Question: I currently have a huge folder that has many folders inside of many folders that contain Excel workbooks. I'd like to have a user input to ask for a string of numbers (Ex: 405599) and search through every folder, subfolder, workbook, sheet and provide a link or location of that file. This is code currently, But it seems to get stuck searching the very first row of the first document and then crashes.

'''
Public WS As Worksheet
Sub SearchWKBooksSubFolders(Optional Folderpath As Variant, Optional Str As Variant)
Dim myfolder As String
Dim a As Single
Dim sht As Worksheet
Dim Lrow As Single
Dim Folders() As String
Dim Folder As Variant
ReDim Folders(0)
If IsMissing(Folderpath) Then
Set WS = Sheets.Add
With Application.FileDialog(msoFileDialogFolderPicker)
.Show
myfolder = .SelectedItems(1) & ""
End With
Str = Application.InputBox(prompt:="Search string:", Title:="Search all workbooks in a folder", Type:=2)
If Str = "" Then Exit Sub
WS.Range("A1") = "Search string:"
WS.Range("B1") = Str
WS.Range("A2") = "Path:"
WS.Range("B2") = myfolder
WS.Range("A3") = "Folderpath"
WS.Range("B3") = "Workbook"
WS.Range("C3") = "Worksheet"
WS.Range("D3") = "Cell Address"
WS.Range("E3") = "Link"
Folderpath = myfolder
Value = Dir(myfolder, &H1F)
Else
If Right(Folderpath, 2) = "\" Then
Exit Sub
End If
Value = Dir(Folderpath, &H1F)
End If
Do Until Value = ""
If Value = "." Or Value = ".." Then
Else
If GetAttr(Folderpath & Value) = 16 Then
Folders(UBound(Folders)) = Value
ReDim Preserve Folders(UBound(Folders) + 1)
ElseIf (Right(Value, 3) = "xls" Or Right(Value, 4) = "xlsx" Or Right(Value, 4) = "xlsm") And Left(Value, 1) <> "~" Then
On Error Resume Next
Dim wb As Workbook
Set wb = Workbooks.Open(Filename:=Folderpath & Value, Password:="zzzzzzzzzzzz")
On Error GoTo 0
'If there is an error on Workbooks.Open, then wb Is Nothing:
If wb Is Nothing Then
Lrow = WS.Range("A" & Rows.Count).End(xlUp).Row + 1
WS.Range("A" & Lrow).Value = Value
WS.Range("B" & Lrow).Value = "Password protected"
Else
For Each sht In wb.Worksheets
'Expand all groups in sheet
sht.Unprotect
sht.Outline.ShowLevels RowLevels:=8, ColumnLevels:=8
Set c = sht.Cells.Find(Str, After:=sht.Cells(1, 1), LookIn:=xlValues, LookAt:=xlWhole, SearchOrder:=xlByRows, SearchDirection:=xlNext)
If Not c Is Nothing Then
firstAddress = c.Address
Do
Lrow = WS.Range("A" & Rows.Count).End(xlUp).Row + 1
WS.Range("A" & Lrow).Value = Folderpath
WS.Range("B" & Lrow).Value = Value
WS.Range("C" & Lrow).Value = sht.Name
WS.Range("D" & Lrow).Value = c.Address
WS.Hyperlinks.Add Anchor:=WS.Range("E" & Lrow), Address:=Folderpath & Value, SubAddress:= _
"'" & sht.Name & "'" & "!" & c.Address, TextToDisplay:="Link"
Set c = sht.Cells.FindNext(After:=c)
Loop While Not c Is Nothing And c.Address <> firstAddress
End If
Next sht
wb.Close False
End If
End If
End If
Value = Dir
Loop
For Each Folder In Folders
Call SearchWKBooksSubFolders(Folderpath & Folder & "", Str)
Next Folder
Cells.EntireColumn.AutoFit
End Sub
'''
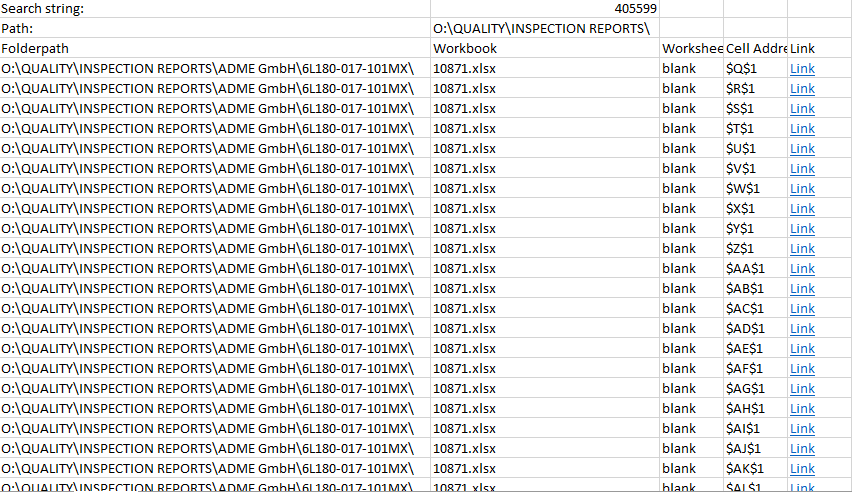
Answer: This should improve the error handler which was potentially causing problems as it was not properly scoped.
I've changed both the 'Find' and 'FindNext' to use the 'After' argument, without which you may get some unexpected results. Per <URL>:
> After:= The cell after which you want to search. This corresponds to the position of the active cell when a search is done from the user interface. Be aware that After must be a single cell in the range. Remember that the search begins after this cell; the specified cell is not searched until the method wraps back around to this cell.
Also I'm not sure why you were offseting by 'a' in case of error, rather than just using the 'LRow' computation. I've made that change also.
Put a Breakpoint on the line below where I note ''##### BREAK here and step through code using F8', then step through the code line-by-line using to confirm that this method is working correctly. Once you've confirmed, remove the breakpoint and you can allow the code to run to completion.
'''
Public WS As Worksheet
Sub SearchWKBooksSubFolders(Optional Folderpath As Variant, Optional Str As Variant)
Dim myfolder As String
Dim a As Single
Dim sht As Worksheet
Dim Lrow As Single
Dim Folders() As String
Dim Folder As Variant
ReDim Folders(0)
If IsMissing(Folderpath) Then
Set WS = Sheets.Add
With Application.FileDialog(msoFileDialogFolderPicker)
.Show
myfolder = .SelectedItems(1) & ""
End With
Str = Application.InputBox(prompt:="Search string:", Title:="Search all workbooks in a folder", Type:=2)
If Str = "" Then Exit Sub
WS.Range("A1") = "Search string:"
WS.Range("B1") = Str
WS.Range("A2") = "Path:"
WS.Range("B2") = myfolder
WS.Range("A3") = "Folderpath"
WS.Range("B3") = "Workbook"
WS.Range("C3") = "Worksheet"
WS.Range("D3") = "Cell Address"
WS.Range("E3") = "Link"
Folderpath = myfolder
Value = Dir(myfolder, &H1F)
Else
If Right(Folderpath, 2) = "\" Then
Exit Sub
End If
Value = Dir(Folderpath, &H1F)
End If
Do Until Value = ""
If Value = "." Or Value = ".." Then
Else
If GetAttr(Folderpath & Value) = 16 Then
Folders(UBound(Folders)) = Value
ReDim Preserve Folders(UBound(Folders) + 1)
ElseIf (Right(Value, 3) = "xls" Or Right(Value, 4) = "xlsx" Or Right(Value, 4) = "xlsm") And Left(Value, 1) <> "~" Then Then
On Error Resume Next
Dim wb As Workbook
Set wb = Workbooks.Open(Filename:=Folderpath & Value, Password:="zzzzzzzzzzzz")
On Error GoTo 0
'If there is an error on Workbooks.Open, then wb Is Nothing:
If wb Is Nothing Then
Lrow = WS.Range("A" & Rows.Count).End(xlUp).Row + 1
WS.Range("A" & Lrow).Value = Value
WS.Range("B" & Lrow).Value = "Password protected"
Else
For Each sht In wb.Worksheets
'Expand all groups in sheet
sht.Outline.ShowLevels RowLevels:=8, ColumnLevels:=8
Set c = sht.Cells.Find(Str, After:=sht.Cells(1, 1), LookIn:=xlValues, LookAt:=xlWhole, SearchOrder:=xlByRows, SearchDirection:=xlNext)
If Not c Is Nothing Then
firstAddress = c.Address
Do
Lrow = WS.Range("A" & Rows.Count).End(xlUp).Row + 1
WS.Range("A" & Lrow).Value = Folderpath
WS.Range("B" & Lrow).Value = Value
WS.Range("C" & Lrow).Value = sht.Name
WS.Range("D" & Lrow).Value = c.Address
WS.Hyperlinks.Add Anchor:=WS.Range("E" & Lrow), Address:=Folderpath & Value, SubAddress:= _
"'" & sht.Name & "'" & "!" & c.Address, TextToDisplay:="Link"
Set c = sht.Cells.FindNext(After:=c)
Loop While Not c Is Nothing And c.Address <> firstAddress
End If
Next sht
wb.Close False
End If
End If
End If
Value = Dir
Loop
For Each Folder In Folders
Call SearchWKBooksSubFolders(Folderpath & Folder & "", Str)
Next Folder
Cells.EntireColumn.AutoFit
End Sub
'''
This seems to be working as expected for me:
<URL>
On the problem with subfolders, while you're calling this procedure recursively, you're passing the 'Str' argument to the recursive calls. So for the subfolders, the function is searching for empty 'Variant' type, which it finds in many, many cells!
Change:
'''
SearchWKBooksSubFolders (Folderpath & Folder & "")
'''
To:
'''
Call SearchWKBooksSubFolders(Folderpath & Folder & "", Str)
'''